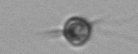
Label: Acanthoica_quattrospina